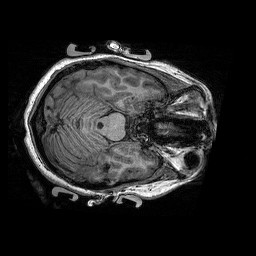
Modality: T1w
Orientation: coronal